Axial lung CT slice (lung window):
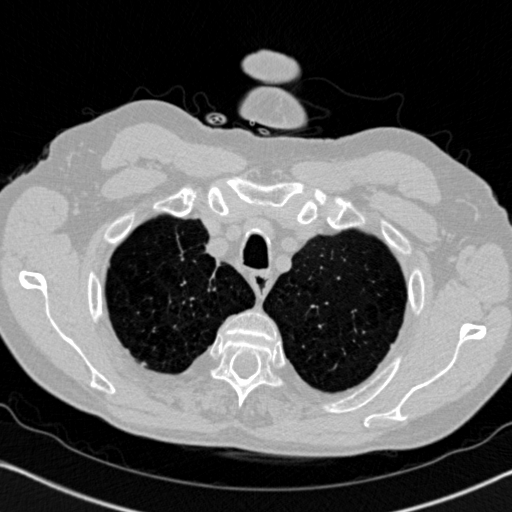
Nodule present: no